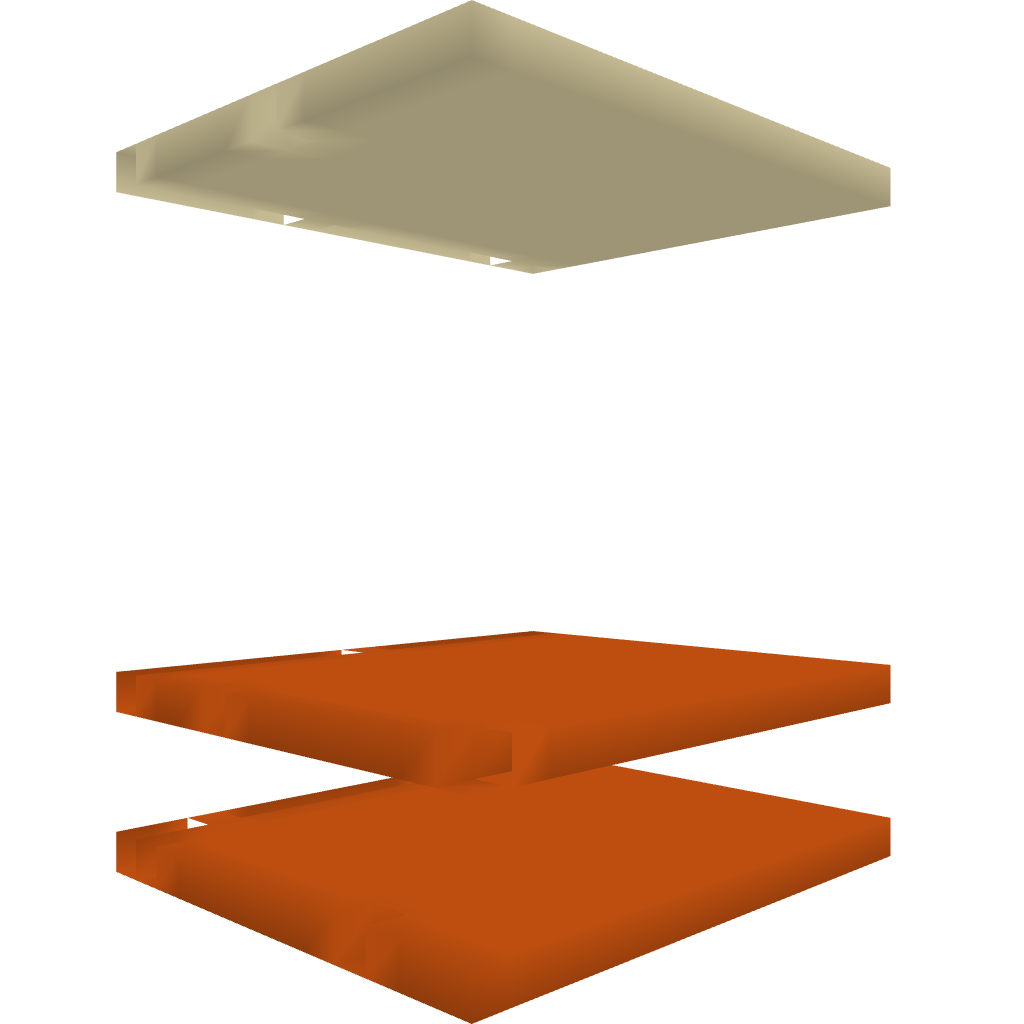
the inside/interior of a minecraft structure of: desert pit fall trap